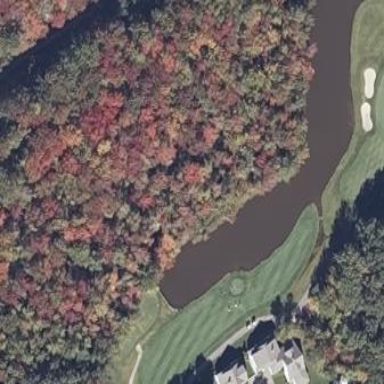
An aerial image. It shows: Water hazard in golf course. The hazard is natural water feature.